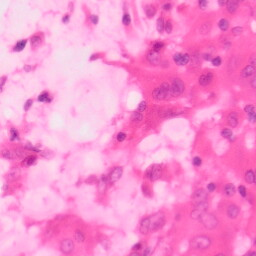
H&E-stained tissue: Colon